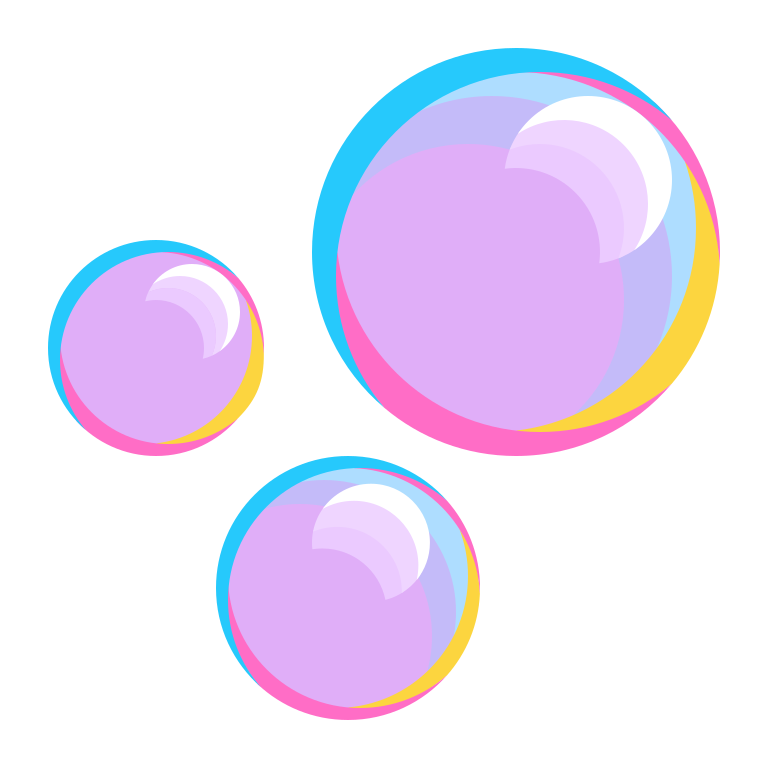
bubbles flat